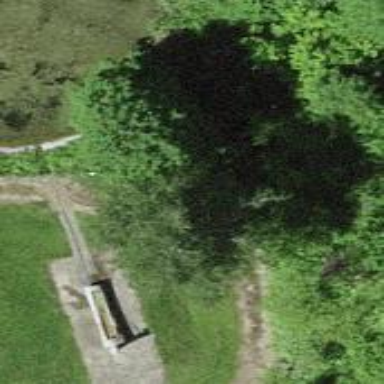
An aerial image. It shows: Bench for seating.